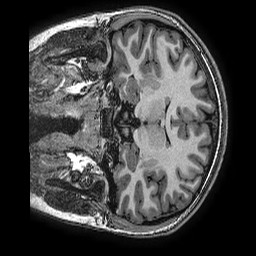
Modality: T1w
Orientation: coronal
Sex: female
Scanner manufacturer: ge
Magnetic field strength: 3 T
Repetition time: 0.0077 s
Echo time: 0.003436 s